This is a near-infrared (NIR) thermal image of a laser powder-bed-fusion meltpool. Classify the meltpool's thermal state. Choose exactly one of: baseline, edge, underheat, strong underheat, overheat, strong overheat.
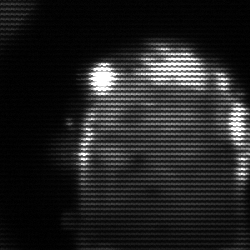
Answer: baseline